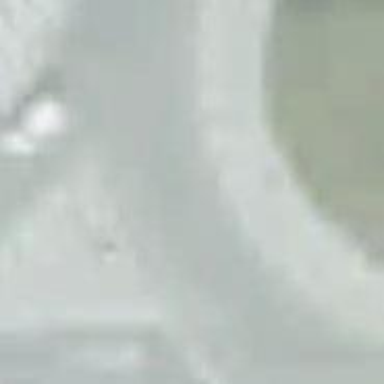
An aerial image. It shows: Secondary road leading to roundabout.